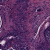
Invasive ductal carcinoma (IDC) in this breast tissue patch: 0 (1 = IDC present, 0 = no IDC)